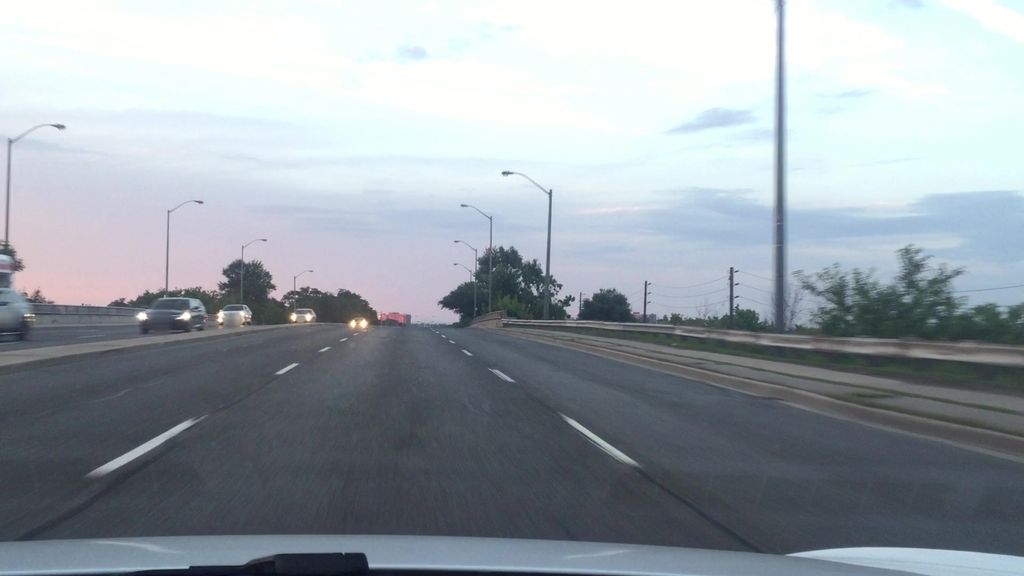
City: toronto